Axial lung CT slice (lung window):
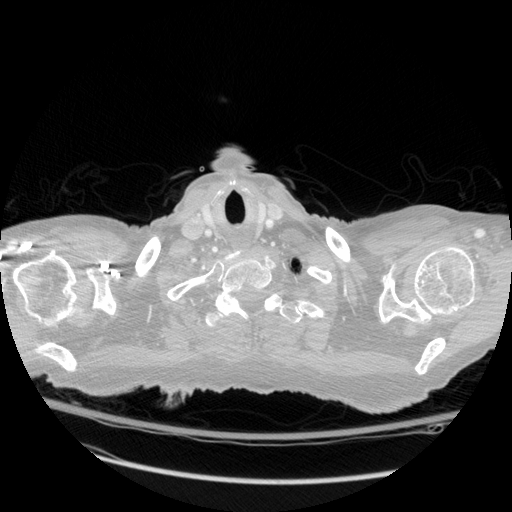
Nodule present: no